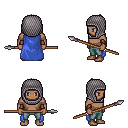
a pixel art fantasy rpg character, male body template, human, dark skin, blue cape, teal pants, gray short mohawk hairstyle, chain hood, cloth bracers, spear, four views (front, back, left, right), 2x2 character sprite sheet, small pixel art, hard edges, no anti-aliasing